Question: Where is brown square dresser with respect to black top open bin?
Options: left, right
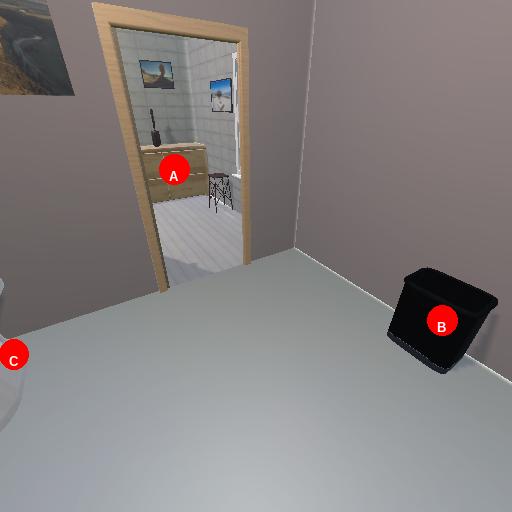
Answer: left